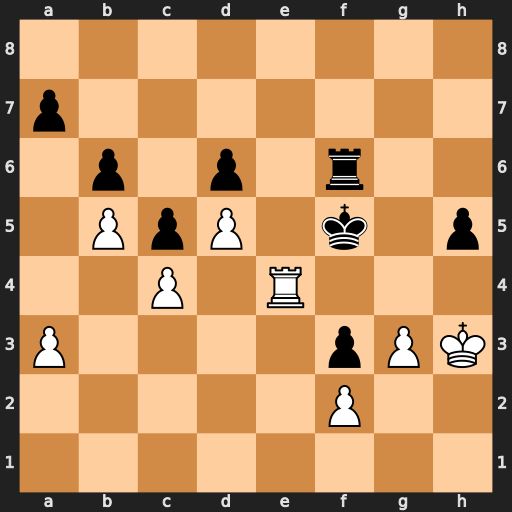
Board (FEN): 8/p7/1p1p1r2/1PpP1k1p/2P1R3/P4pPK/5P2/8
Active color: w
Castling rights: -
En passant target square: -
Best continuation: Rf4+ Kg6 Rxf6+ Kxf6 Kh4 Ke5 Kxh5 Kd4 g4 Kxc4 g5